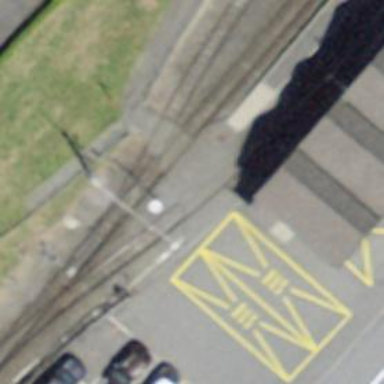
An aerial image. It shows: Narrow-gauge railway yard with electrified contact lines.